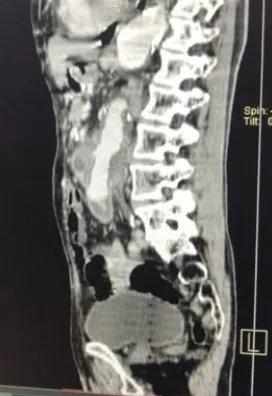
Sagittal angiotomography image showing aortoenteric fistula in the region of the proximal anastomosis of the prior aortic bypass.
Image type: radiology (ct)